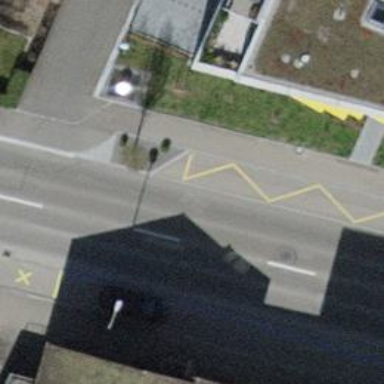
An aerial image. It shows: Bus stop with platform for public transport.